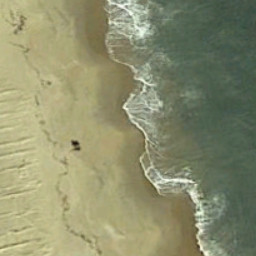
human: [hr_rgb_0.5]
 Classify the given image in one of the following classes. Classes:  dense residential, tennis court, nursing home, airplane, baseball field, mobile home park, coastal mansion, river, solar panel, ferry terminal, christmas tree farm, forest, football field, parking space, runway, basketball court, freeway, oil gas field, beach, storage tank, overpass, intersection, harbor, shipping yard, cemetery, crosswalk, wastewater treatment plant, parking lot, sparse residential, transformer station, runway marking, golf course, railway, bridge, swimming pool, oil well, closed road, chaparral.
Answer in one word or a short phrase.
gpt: beach